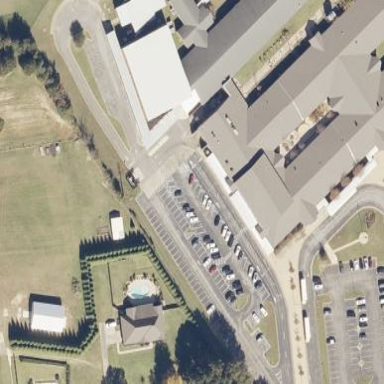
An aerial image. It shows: School.